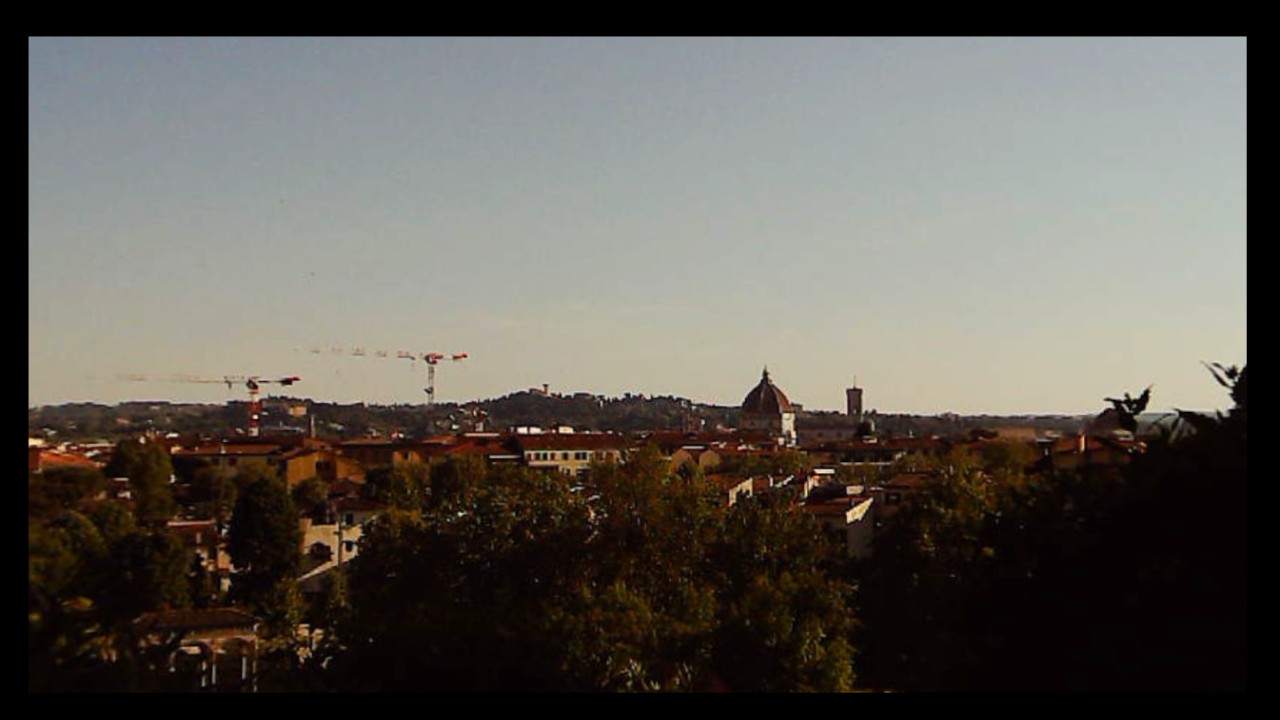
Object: Betafpv air75